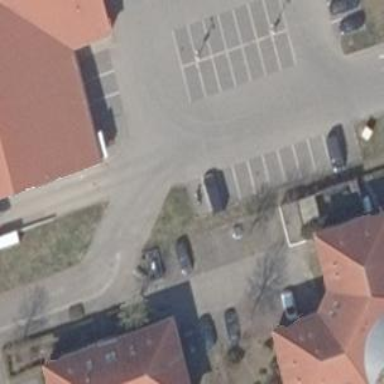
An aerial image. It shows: Living street.